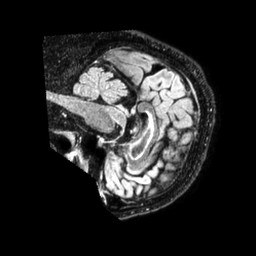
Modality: FLAIR
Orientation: sagittal
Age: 58
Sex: male
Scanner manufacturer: philips
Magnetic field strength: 1.5 T
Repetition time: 4.8 s
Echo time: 0.3364 s